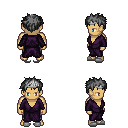
a pixel art fantasy rpg character, male body template, human, tanned skin, purple robe, metal pants, gray bedhead hairstyle, silver tiara, white slippers, four views (front, back, left, right), 2x2 character sprite sheet, small pixel art, hard edges, no anti-aliasing